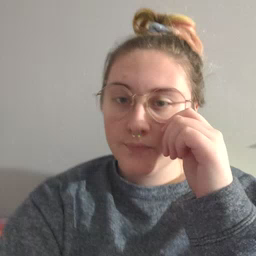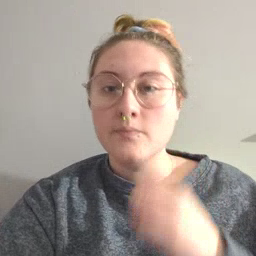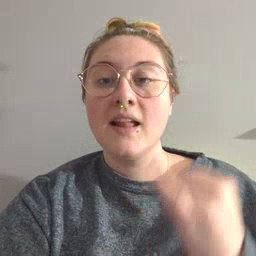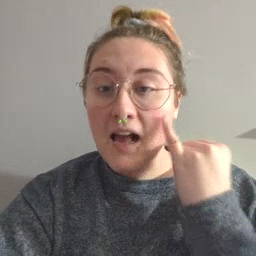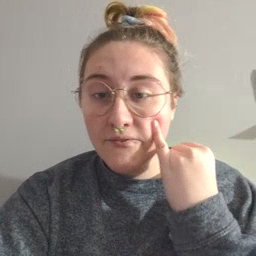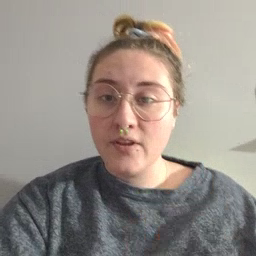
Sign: if